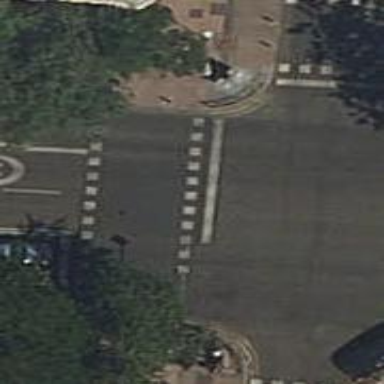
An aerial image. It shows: Zebra crossing with traffic signals.